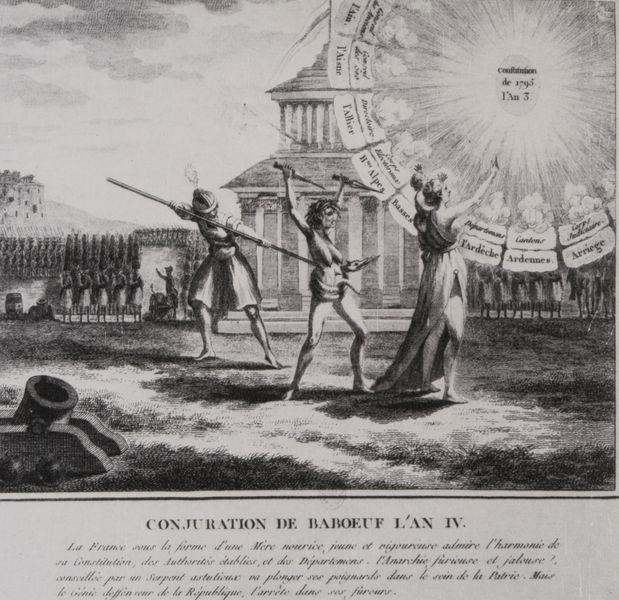
Titel: Die Verschwörung Babeufs
Standort: Paris
Institution: Bibliothèque Nationale.
Schlagwörter: akt, berg, feder, gott, himmel, kampf, mann, nackt, schatten, weiß, wolken, bäume, frauen, landschaft, menschen, brust, busen, frankreich, frau, grau, kleid, licht, männer, schwarz, skizze, symbol, säule, säulen, zeichnung, dach, gebäude, gras, gürtel, haus, park, rasen, wiese, wolke, rock, richter, architektur, arme, falten, messer, mord, tod, tot, bild, felder, kirche, sonne, boden, gewand, haare, kind, personen, blatt, gotik, renaissance, kreis, rund, garten, beine, taille, brüste, schrift, fahne, hang, grafik, graphik, französisch, rad, gewalt, krieg, schlacht, zerstörung, lanze, soldaten, weiblich, inschrift, jahreszahl, name, tusche, kanone, antike, unterschrift, buch, burg, palast, strahlen, scheibe, druck, schraffur, radierung, stich, illustration, revolution, schwarzweiß, schwert, schwerter, text, waffen, zeitung, soldat, waffe, beschriftung, schlange, bleistift, kugel, kugeln, degen, helm, allegorie, göttin, armee, heer, kämpfen, rüstung, schema, kapitelle, jesus, antik, blitz, götter, gefangene, olymp, hunger, dolch, krieger, griechenland, landscahft, lanzen, etagen, tempel, pavillon, speer, dürer, anbeten, hoffnung, heilig, maria, korinthisch, kupferstich, allegorien, französische revolution, mörser, aufzug, erstechen, stechen, beschreibung, kolonialismus, legende, ras, hexe, mager, magie, schlitz, spee, rotunde, riesenrad, kalender, maris, spalte, ätzung, verurteilung, dolche, fortuna, verschwörung, tötung, glücksrad, landschaaft, baboeuf, conjuration, conjuration de barboeuf, hinrichtungh, karrussell, konspiration, l'n iv, lebensrad, lebensras, refvolution, de, iv, tierkrreis